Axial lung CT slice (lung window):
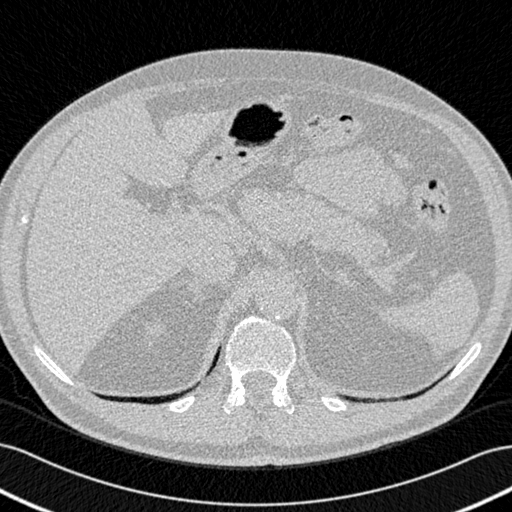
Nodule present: no